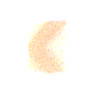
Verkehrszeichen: RichtungstafelnInKurvenKleinRechts
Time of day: SunriseSunset
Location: Outdoor (Nature)
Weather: PartlyCloudy
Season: NotSpecified
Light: Natural